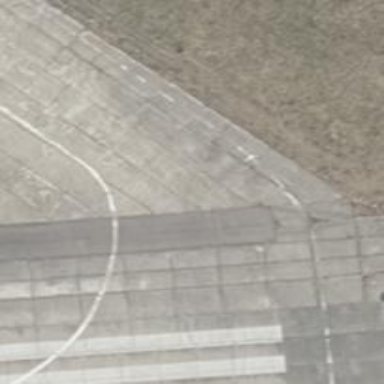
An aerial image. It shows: Image of taxiway at airport.